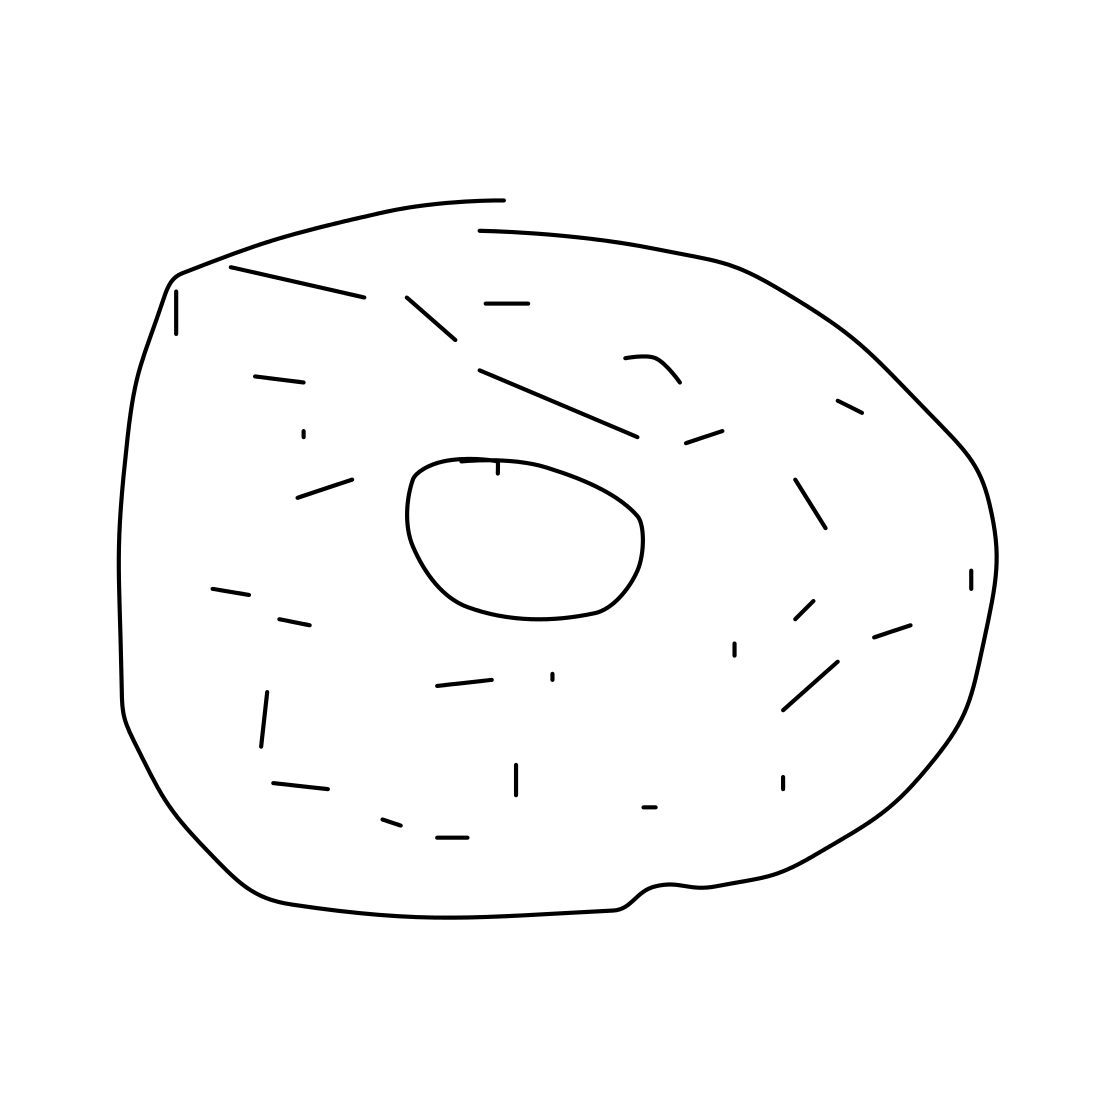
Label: donut